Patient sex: F
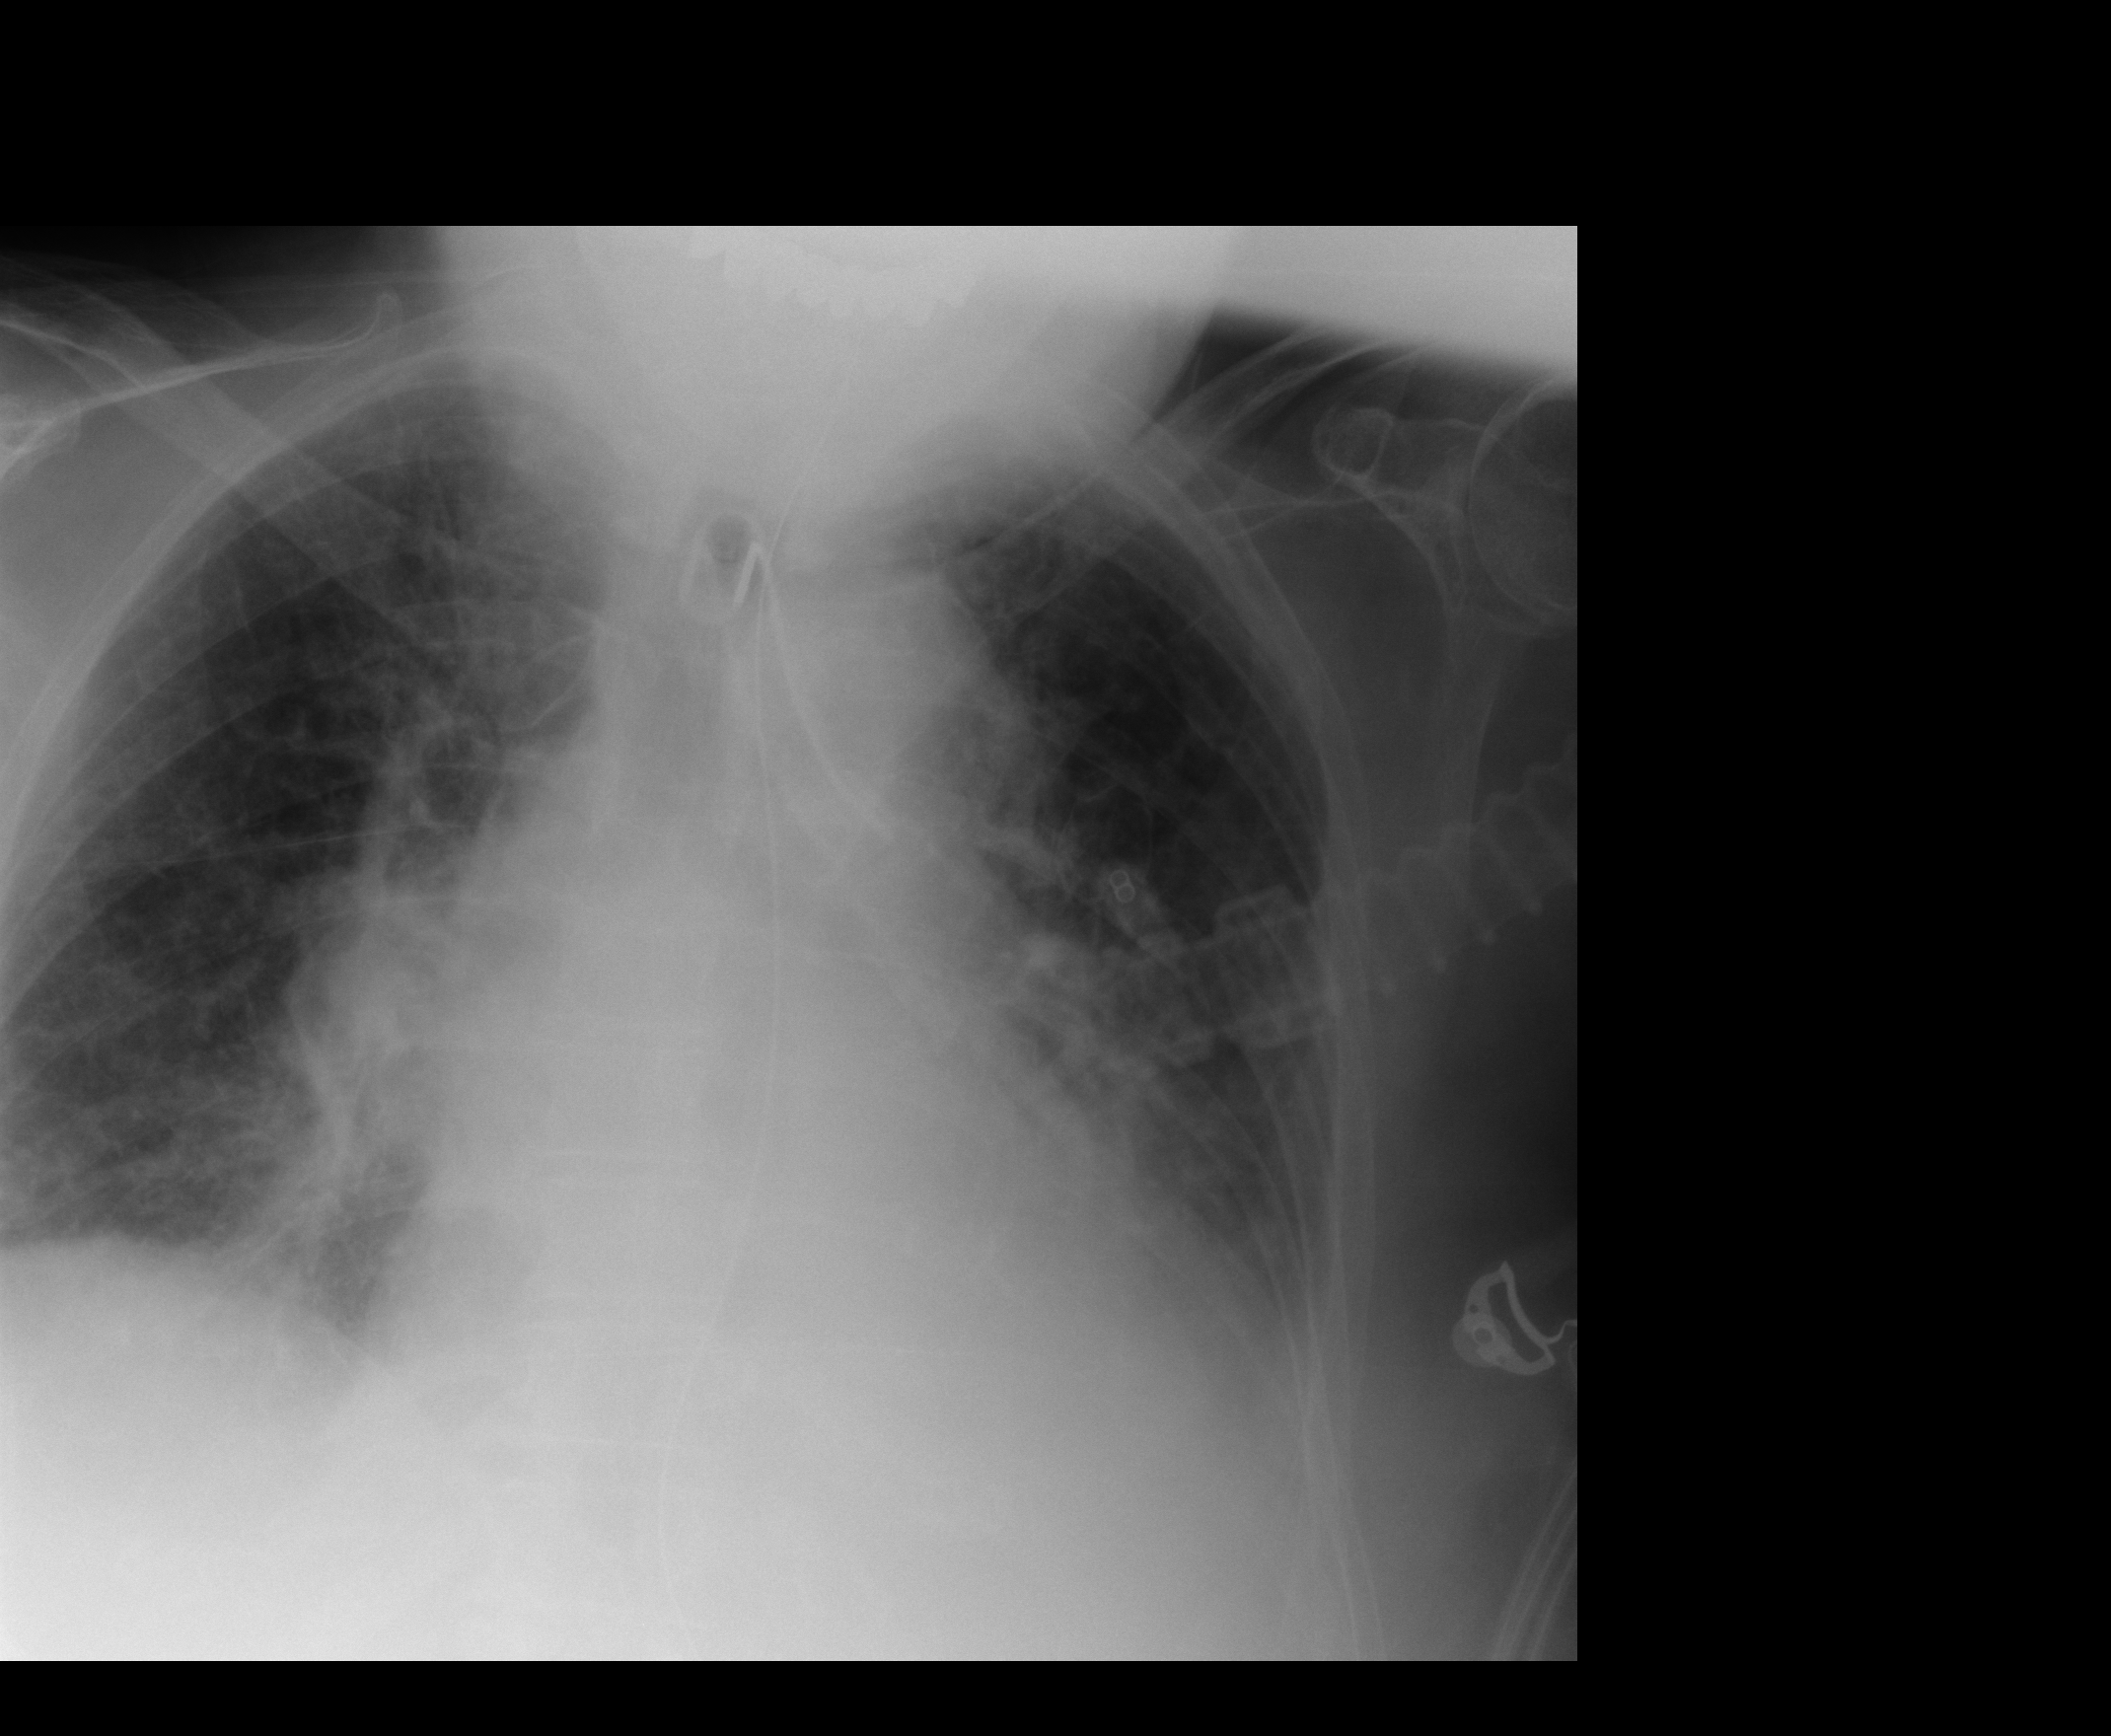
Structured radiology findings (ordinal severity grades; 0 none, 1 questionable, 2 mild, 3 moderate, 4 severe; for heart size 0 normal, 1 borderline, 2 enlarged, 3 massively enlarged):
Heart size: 2
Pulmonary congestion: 2
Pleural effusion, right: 0
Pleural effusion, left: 2
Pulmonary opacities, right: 3
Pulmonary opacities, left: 0
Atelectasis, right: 2
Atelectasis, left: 2